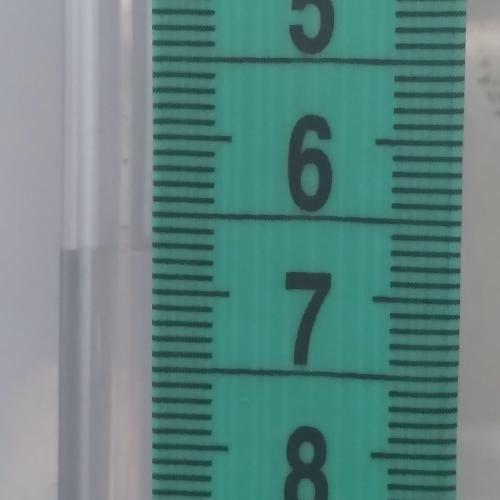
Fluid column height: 6.7 cm